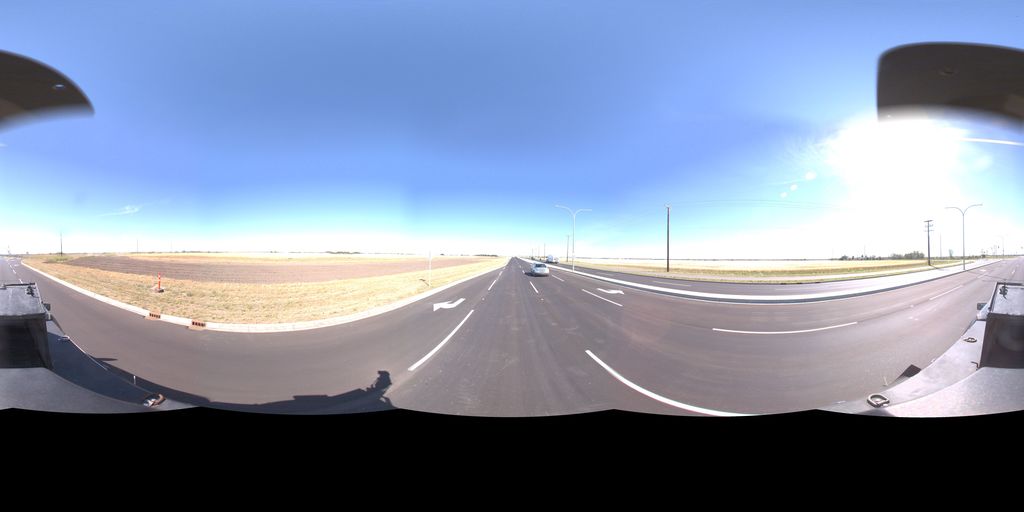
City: saskatoon